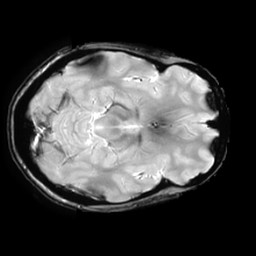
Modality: T2starw
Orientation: axial
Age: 22
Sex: female
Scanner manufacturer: ge
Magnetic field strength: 3 T
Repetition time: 0.65 s
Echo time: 0.02 s